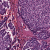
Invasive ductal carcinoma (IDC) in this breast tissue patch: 1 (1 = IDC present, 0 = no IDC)